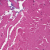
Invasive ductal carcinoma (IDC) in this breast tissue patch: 0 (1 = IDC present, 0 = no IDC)